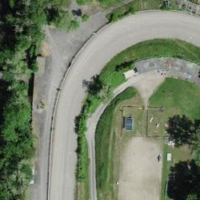
EUNIS habitat code: 53
Species observed at this site:
Alcedo atthis